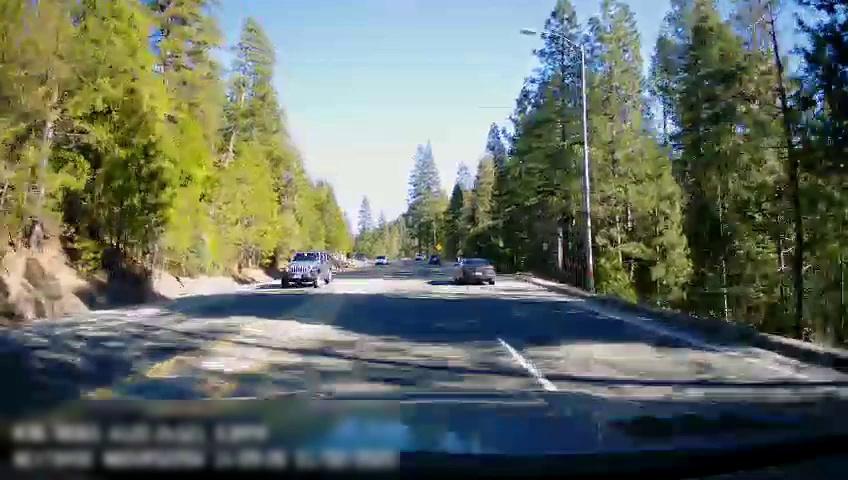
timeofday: Day
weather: Sunny
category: Drivable Space
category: Vehicles | Car
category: Vehicles | Car
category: Vehicles | SUV
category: Vehicles | Car
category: Lanes | Current Lane
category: Lanes | Current Lane
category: Lanes | Opposite Lane
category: Lanes | Current Lane